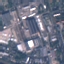
Label: Industrial